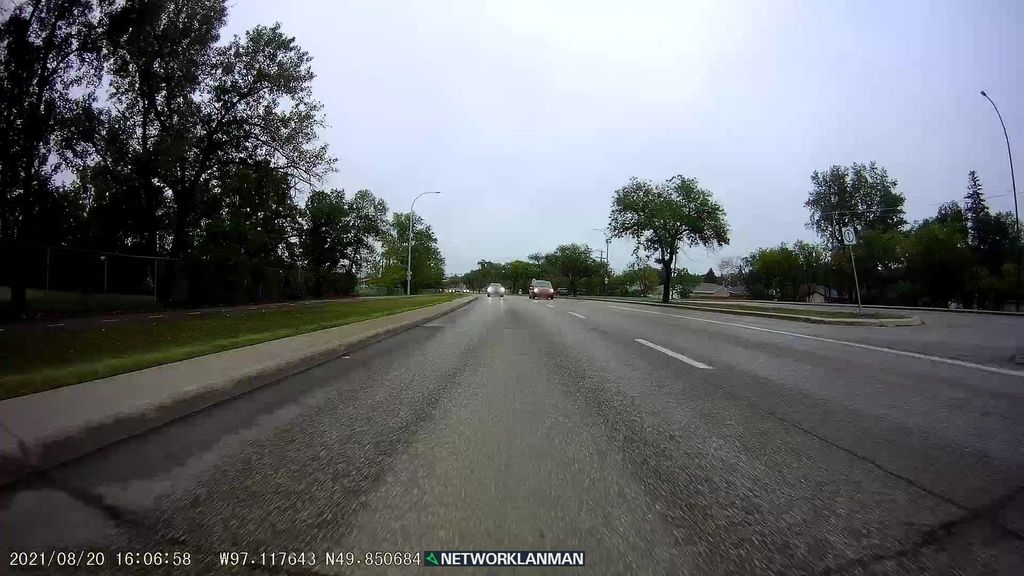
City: winnipeg